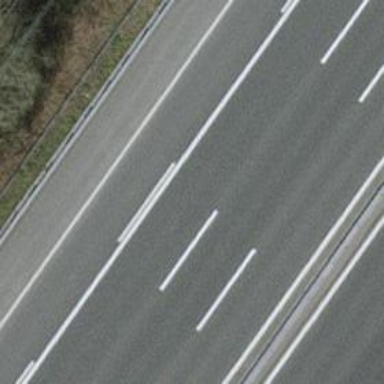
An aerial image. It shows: Asphalt motorway.